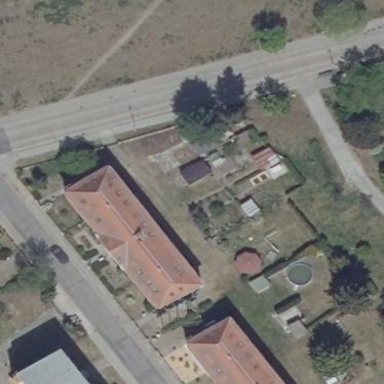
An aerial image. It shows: Residential building.